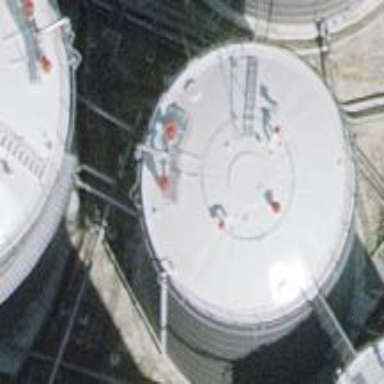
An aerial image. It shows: Building with storage tank.